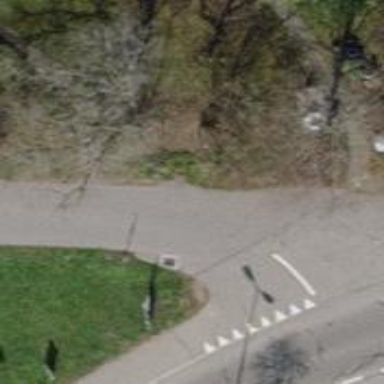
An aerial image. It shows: Bollard.